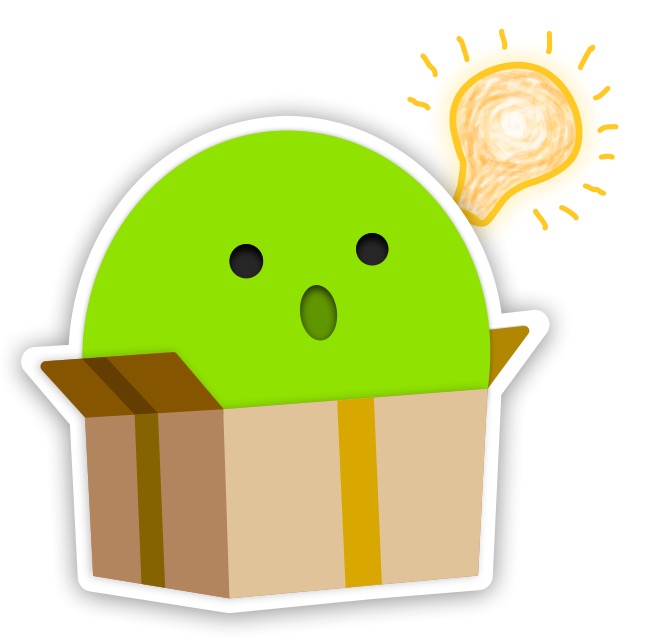
Label: green